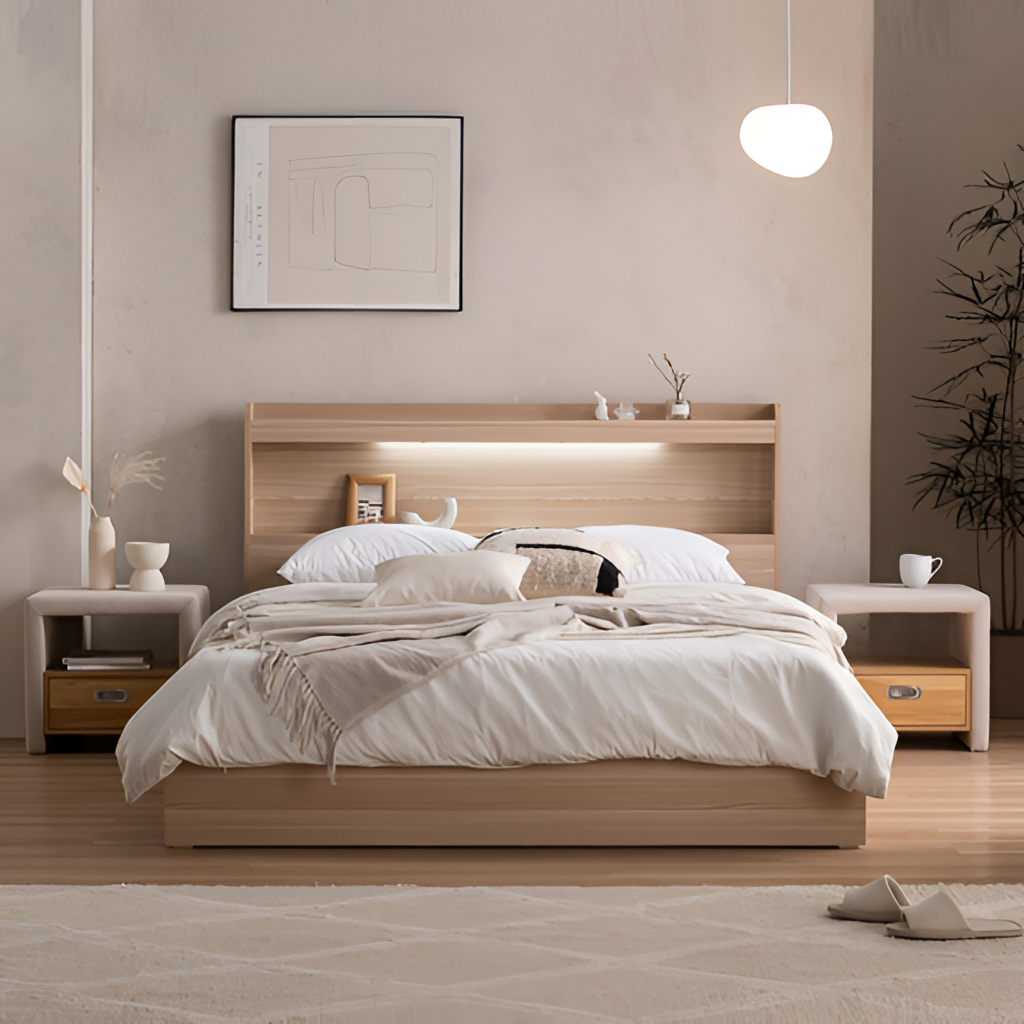
beige wood backlit headboard bed, bedroom, modern, tile flooring, with large square pattern, beige paint wallpaper, with solid pattern